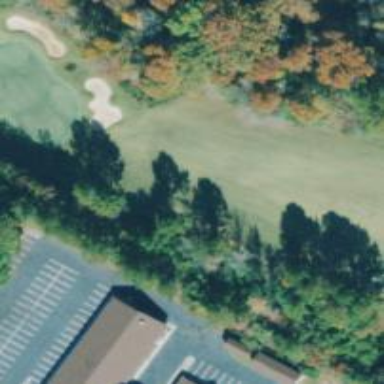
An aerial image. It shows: Service road used as golf cart path.